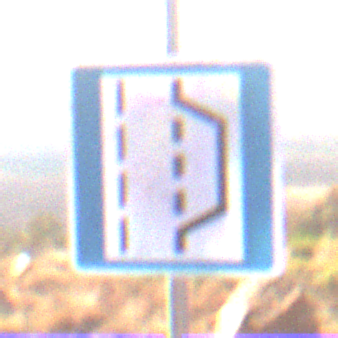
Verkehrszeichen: NothalteUndPannenbucht
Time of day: MorningAfternoon
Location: Outdoor (Nature)
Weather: Clear
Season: NotSpecified
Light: Natural